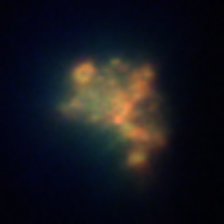
Taxon: Unknown_detritus
Group: Unknown